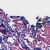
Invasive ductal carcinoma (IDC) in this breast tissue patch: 0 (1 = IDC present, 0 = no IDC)